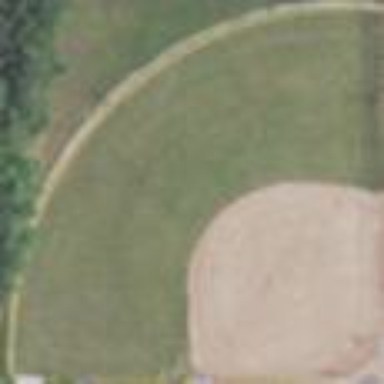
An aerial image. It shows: Softball pitch for leisure and sport activities.